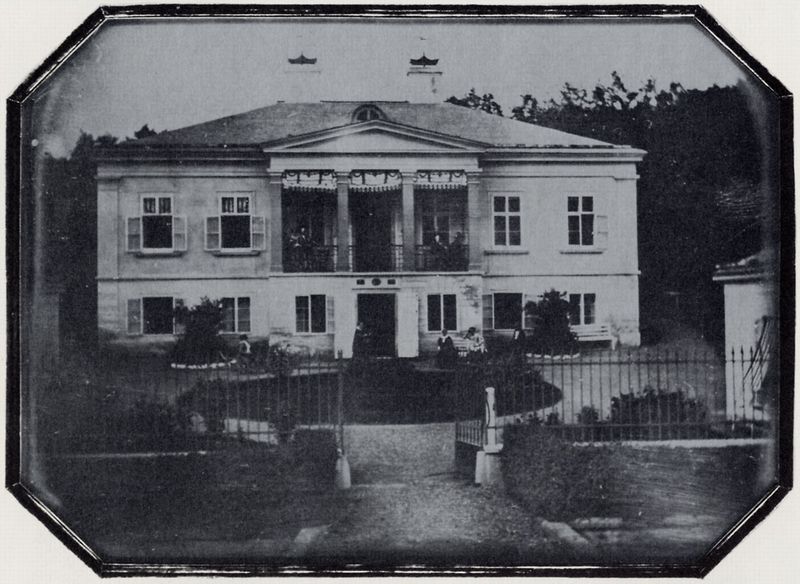
Titel: Biedermeiervilla in einem Vorort Wiens
Künstler: Österreichischer Photograph
Standort: Wien
Institution: Höhere Graphische-, Bundes-, Lehr-, und Versuchsanstalt
Schlagwörter: baum, blätter, dunkel, flügel, himmel, mann, schatten, weiß, bäume, frauen, landschaft, menschen, stadt, teich, äste, blume, blumen, fenster, frau, grau, hell, holz, licht, pfeiler, schwarz, straße, stützen, säule, säulen, terasse, tür, anlage, dach, gebäude, gras, haus, park, parkanlage, rasen, weg, wiese, zaun, alt, architektur, mensch, rahmen, sockel, ast, erde, gräser, büsche, gitter, pfad, sträucher, wege, boden, insel, figur, personen, blatt, pflanze, pflanzen, england, front, wald, fensterläden, kamin, kamine, rund, schornstein, vorbau, garten, skulptur, statue, balkon, terrasse, düster, ansicht, fassade, türen, giebel, mauer, schornsteine, hecke, gartenzaun, hof, läden, vorort, bank, rand, figuren, staffage, symmetrie, tor, foto, fotografie, photographie, eingang, loggia, wohnhaus, türme, balustrade, symmetrisch, schwarz-weiß, bänke, photo, dreiecksgiebel, portal, villa, skulpturen, pforte, risalit, anwesen, gut, gutshof, mauern, walmdach, landhaus, portikus, antik, beet, auffahrt, einfahrt, zufahrt, herrenhaus, gabäude, vorhand, erinnerung, fotographie, stockwerke, wohnen, draht, schwar, thomas mann, achteck, landsitz, zwei stockwerke, tympanon, profanbau, rondell, gartenanlage, portico, nebengebäude, vorgarten, bel etage, garage, rabatten, bewohner, personal, baume, antikisieren, zeun, daguerreotypie, blime, pforte mauer, rauchfang, toreinfagrt, rauchfänge, zauntor, fensteläden, goldenes dreieck, rauchföänge